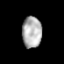
Tissue: prostate
Cell type: Epithelial cells
Senescence score: 0.317
Nuclear area (px): 602
Mean DAPI intensity: 175.907